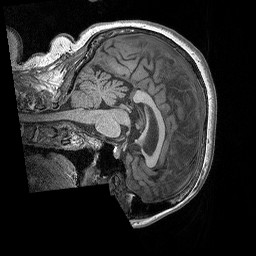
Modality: T1w
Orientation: sagittal
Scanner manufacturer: siemens
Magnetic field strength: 3 T
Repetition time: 2.3 s
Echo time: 0.00298 s